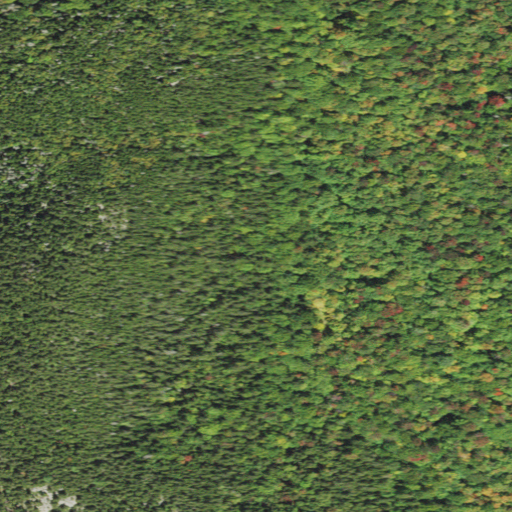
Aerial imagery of ridge(s) in New Hampshire named Campton Mountain containing evergreen forest, deciduous forest, mixed forest, and shrub